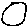
Label: circle